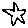
Label: star